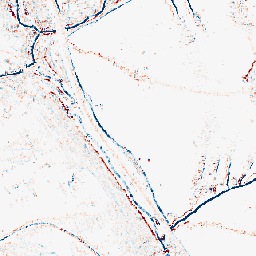
Category: morphological
Decomposition family: morphological_square
Decomposition parameters: operation: average
size: 3
Upsampling method: area
Upsampling parameters: scale: 4
Upsampling scale: 4